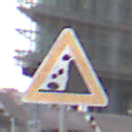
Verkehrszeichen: SteinschlagRechts
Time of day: MorningAfternoon
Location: Outdoor (Urban)
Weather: Overcast
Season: NotSpecified
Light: Natural